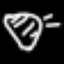
Label: diamond